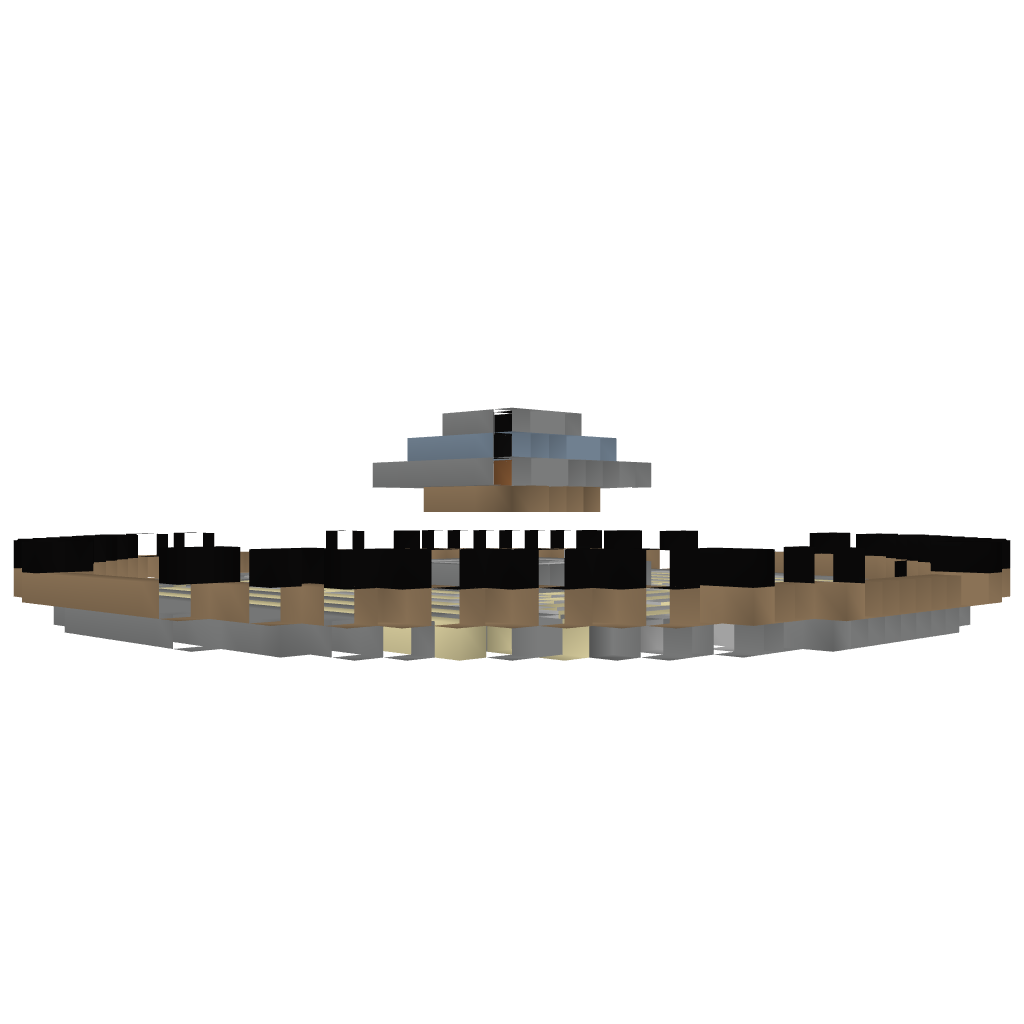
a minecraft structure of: Small Circular Temple